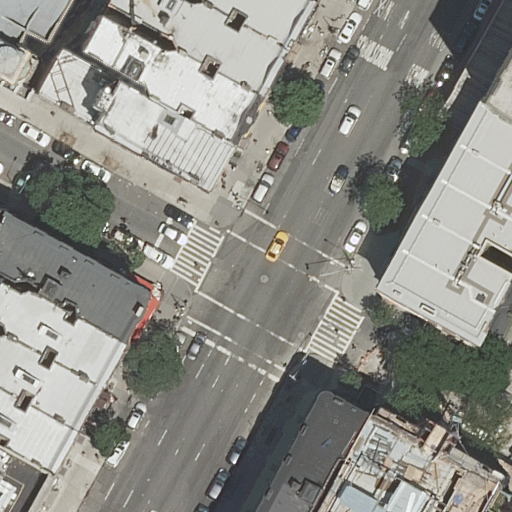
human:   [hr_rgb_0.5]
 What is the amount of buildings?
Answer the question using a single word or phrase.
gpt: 22

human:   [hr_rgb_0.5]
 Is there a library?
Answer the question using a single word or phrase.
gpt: yes

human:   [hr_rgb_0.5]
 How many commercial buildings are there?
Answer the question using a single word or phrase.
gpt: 0

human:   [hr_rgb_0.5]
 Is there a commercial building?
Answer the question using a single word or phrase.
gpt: no

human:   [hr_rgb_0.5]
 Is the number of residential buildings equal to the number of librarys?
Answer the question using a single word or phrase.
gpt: no

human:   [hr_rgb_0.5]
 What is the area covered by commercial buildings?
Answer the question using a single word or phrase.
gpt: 0m2

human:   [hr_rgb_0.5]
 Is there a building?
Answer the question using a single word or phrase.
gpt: yes

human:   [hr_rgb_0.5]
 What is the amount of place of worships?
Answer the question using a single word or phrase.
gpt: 1

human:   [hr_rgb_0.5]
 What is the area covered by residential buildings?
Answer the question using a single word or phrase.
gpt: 3436m2

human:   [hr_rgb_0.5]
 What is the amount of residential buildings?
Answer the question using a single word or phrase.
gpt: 21

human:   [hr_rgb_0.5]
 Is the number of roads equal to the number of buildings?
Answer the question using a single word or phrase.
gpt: no

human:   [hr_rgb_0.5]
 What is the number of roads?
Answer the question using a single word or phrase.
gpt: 3

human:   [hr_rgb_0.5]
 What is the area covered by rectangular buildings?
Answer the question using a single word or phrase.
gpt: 1137m2

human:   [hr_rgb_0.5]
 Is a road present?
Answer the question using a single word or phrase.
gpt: yes

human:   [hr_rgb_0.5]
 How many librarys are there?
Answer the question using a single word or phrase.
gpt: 1

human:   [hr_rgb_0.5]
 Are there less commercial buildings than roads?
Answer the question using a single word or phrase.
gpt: yes

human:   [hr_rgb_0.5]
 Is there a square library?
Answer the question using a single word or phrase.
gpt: no

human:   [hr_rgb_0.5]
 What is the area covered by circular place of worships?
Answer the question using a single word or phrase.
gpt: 0m2

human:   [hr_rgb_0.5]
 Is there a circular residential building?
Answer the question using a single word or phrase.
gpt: no

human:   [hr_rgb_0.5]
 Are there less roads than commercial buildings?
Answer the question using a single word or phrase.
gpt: no

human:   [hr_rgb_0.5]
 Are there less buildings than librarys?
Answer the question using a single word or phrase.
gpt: no

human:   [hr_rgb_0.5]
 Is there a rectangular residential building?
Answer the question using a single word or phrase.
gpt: yes

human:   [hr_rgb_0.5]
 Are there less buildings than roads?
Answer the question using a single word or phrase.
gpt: no

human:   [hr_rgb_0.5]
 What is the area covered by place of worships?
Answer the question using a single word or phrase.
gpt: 552m2

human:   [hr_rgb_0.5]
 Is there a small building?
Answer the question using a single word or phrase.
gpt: yes

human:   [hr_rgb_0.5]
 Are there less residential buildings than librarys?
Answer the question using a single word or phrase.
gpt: no

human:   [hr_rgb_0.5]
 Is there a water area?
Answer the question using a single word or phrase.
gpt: no

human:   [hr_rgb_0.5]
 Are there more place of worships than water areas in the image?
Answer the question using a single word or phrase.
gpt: yes

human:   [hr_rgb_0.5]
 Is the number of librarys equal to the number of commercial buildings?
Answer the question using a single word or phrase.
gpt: no

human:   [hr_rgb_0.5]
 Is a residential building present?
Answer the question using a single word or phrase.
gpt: yes

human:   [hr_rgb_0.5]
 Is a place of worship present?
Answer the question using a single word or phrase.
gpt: yes

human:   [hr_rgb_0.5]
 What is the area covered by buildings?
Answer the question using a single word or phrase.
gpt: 3988m2

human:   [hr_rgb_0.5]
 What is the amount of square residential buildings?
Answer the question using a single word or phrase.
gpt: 0

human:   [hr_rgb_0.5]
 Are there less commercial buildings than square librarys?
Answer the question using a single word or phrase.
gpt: no

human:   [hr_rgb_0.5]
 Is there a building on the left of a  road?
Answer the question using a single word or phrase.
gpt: yes

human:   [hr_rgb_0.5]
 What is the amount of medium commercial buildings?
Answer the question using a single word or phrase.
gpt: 0

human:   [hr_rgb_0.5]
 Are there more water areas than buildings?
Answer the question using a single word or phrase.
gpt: no

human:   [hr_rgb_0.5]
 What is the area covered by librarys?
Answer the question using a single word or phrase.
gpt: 88m2

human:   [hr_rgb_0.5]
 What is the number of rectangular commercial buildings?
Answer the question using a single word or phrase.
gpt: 0

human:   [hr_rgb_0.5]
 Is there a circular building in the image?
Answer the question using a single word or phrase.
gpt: no

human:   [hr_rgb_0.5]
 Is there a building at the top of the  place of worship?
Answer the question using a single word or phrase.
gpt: no

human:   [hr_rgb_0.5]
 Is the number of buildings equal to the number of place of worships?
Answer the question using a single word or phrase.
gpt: no

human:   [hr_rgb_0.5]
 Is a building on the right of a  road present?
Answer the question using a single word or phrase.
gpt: yes

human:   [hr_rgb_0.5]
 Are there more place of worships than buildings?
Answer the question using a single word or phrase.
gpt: no

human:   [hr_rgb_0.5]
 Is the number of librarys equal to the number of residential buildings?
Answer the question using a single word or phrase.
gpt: no

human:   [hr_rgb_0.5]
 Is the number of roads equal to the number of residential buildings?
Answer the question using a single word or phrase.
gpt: no

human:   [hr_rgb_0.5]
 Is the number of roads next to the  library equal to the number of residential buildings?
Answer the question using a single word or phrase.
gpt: no

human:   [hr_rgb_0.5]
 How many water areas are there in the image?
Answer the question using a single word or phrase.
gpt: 0

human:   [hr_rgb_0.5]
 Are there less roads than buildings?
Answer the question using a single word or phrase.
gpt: yes

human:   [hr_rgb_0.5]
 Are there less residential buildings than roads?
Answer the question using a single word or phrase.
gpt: no

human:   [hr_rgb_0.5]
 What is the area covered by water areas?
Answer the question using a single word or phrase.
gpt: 0m2

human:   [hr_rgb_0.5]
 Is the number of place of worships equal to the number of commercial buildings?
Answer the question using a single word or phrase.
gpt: no

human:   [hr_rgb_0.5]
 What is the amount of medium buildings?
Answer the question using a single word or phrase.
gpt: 14

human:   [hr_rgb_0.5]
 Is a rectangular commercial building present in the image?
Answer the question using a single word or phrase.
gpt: no

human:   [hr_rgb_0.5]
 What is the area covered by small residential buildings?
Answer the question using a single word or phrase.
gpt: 409m2

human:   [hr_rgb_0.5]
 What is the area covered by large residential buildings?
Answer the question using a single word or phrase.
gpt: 0m2

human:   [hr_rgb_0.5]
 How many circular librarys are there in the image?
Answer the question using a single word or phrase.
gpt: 0

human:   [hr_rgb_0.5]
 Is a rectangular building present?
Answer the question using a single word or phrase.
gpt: yes

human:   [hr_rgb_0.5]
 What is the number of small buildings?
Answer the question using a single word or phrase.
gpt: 7

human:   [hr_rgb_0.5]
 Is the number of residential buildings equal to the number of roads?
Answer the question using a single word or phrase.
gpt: no

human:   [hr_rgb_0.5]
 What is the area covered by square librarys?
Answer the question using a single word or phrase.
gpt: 0m2

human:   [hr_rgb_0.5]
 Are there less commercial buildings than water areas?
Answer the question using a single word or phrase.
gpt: no

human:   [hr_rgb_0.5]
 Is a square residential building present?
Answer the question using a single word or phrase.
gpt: no

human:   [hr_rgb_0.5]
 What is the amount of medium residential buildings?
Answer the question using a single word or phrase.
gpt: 14